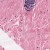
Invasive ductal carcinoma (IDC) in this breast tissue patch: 0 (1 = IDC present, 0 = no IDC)